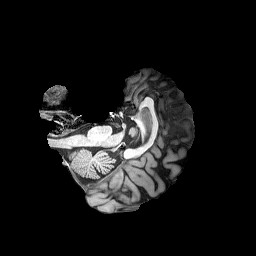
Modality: T1w
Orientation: axial
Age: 66
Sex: female
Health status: healthy